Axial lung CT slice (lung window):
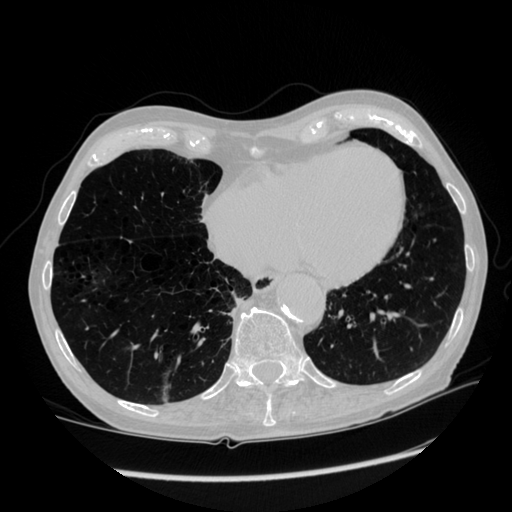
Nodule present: no